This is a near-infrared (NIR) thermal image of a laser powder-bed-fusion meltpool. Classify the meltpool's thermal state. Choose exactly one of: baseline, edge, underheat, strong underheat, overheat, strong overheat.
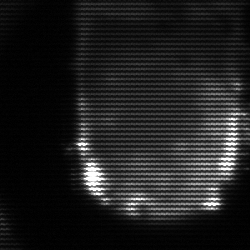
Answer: baseline